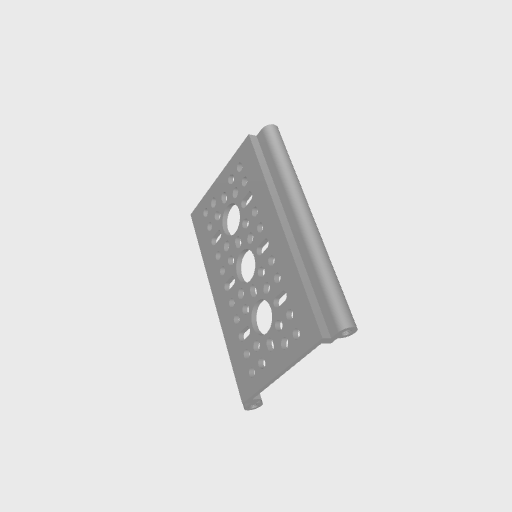
Part: RailChannel3H